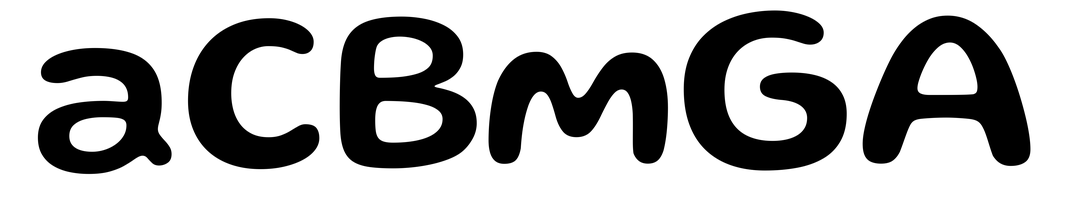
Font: Gluten_Medium